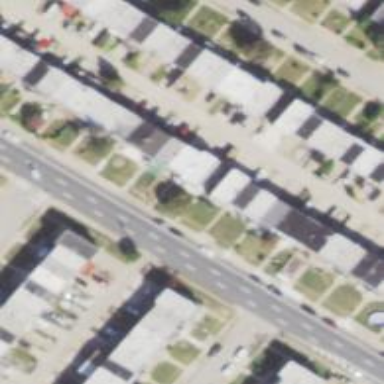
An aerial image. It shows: Alley classified as service road.